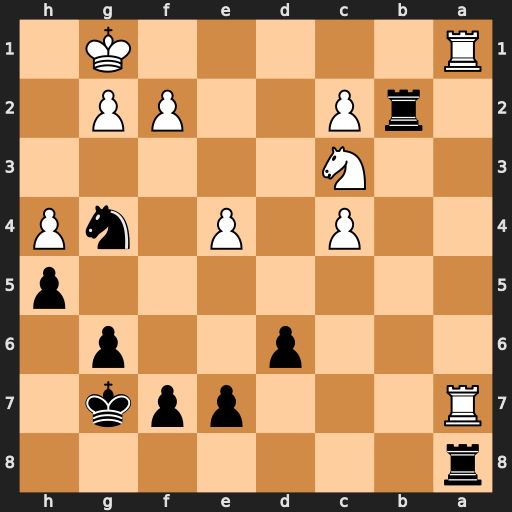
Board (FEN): r7/R3ppk1/3p2p1/7p/2P1P1nP/2N5/1rP2PP1/R5K1
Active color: b
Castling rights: -
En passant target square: -
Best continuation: Rxa7 Rxa7 Rxc2